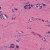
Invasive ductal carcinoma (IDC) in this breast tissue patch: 1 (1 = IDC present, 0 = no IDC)